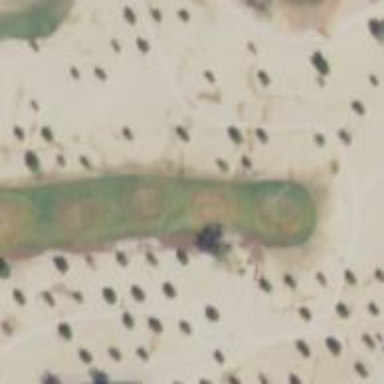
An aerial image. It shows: High-quality path for golf carts on grade 1 tracktype.